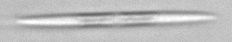
Label: pennate_Pseudo-nitzschia